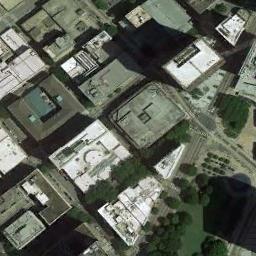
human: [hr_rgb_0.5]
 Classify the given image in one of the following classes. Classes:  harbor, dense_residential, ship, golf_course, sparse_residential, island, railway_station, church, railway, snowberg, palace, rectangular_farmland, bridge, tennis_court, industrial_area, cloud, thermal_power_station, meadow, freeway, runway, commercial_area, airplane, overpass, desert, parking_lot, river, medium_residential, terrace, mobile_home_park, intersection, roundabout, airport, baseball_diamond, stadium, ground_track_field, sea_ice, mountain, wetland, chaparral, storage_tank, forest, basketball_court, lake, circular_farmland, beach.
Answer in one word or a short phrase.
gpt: commercial_area